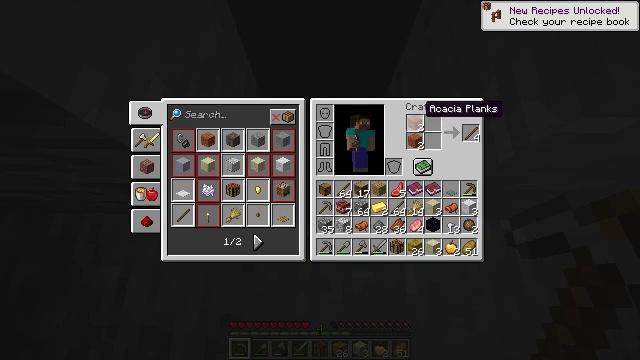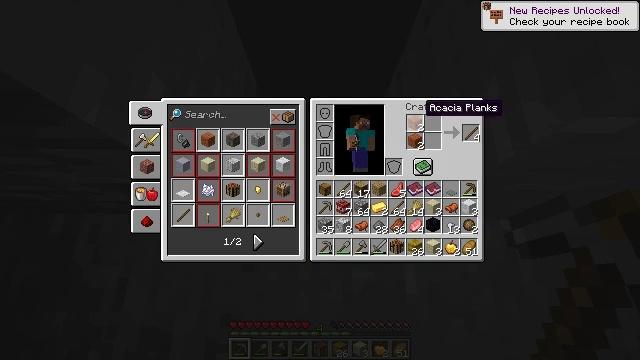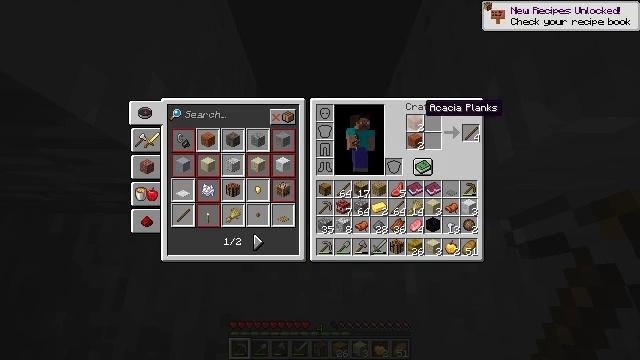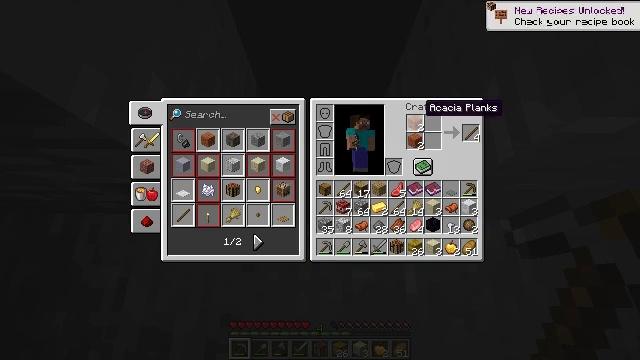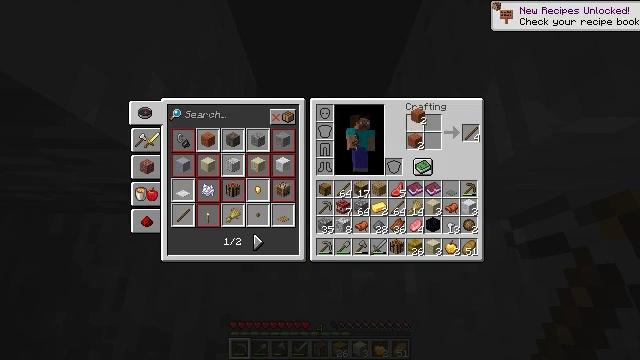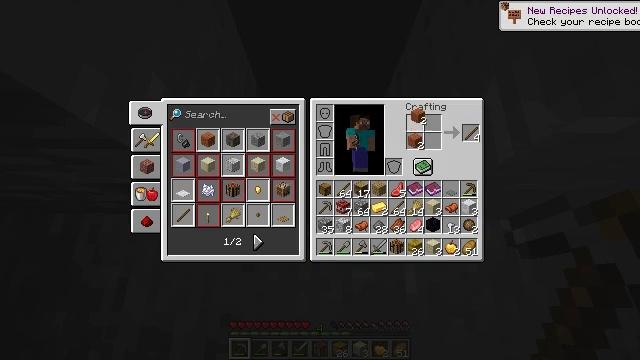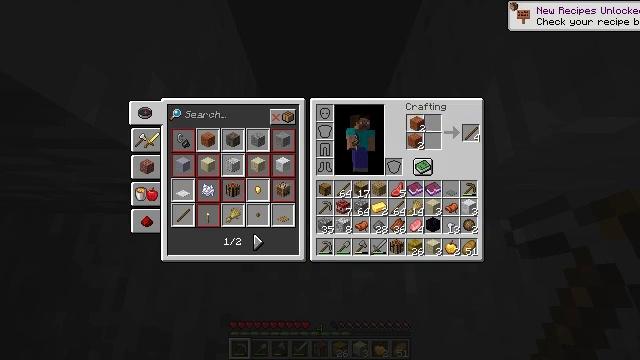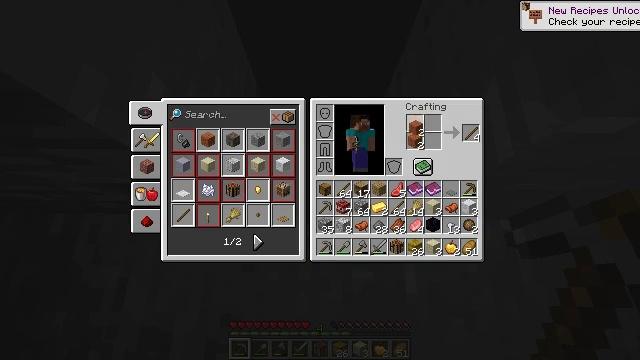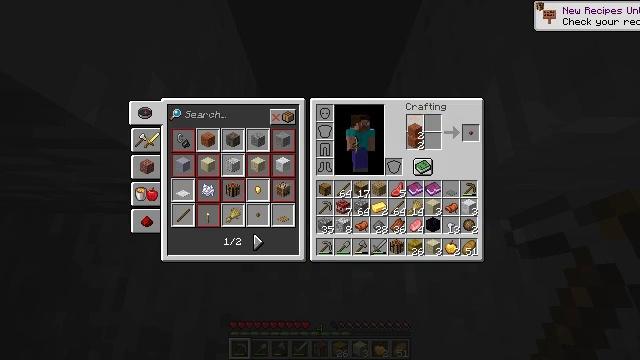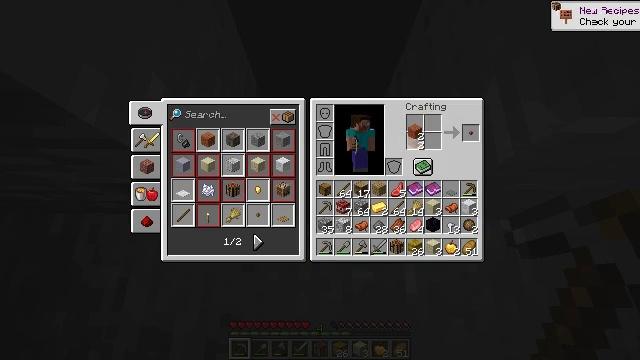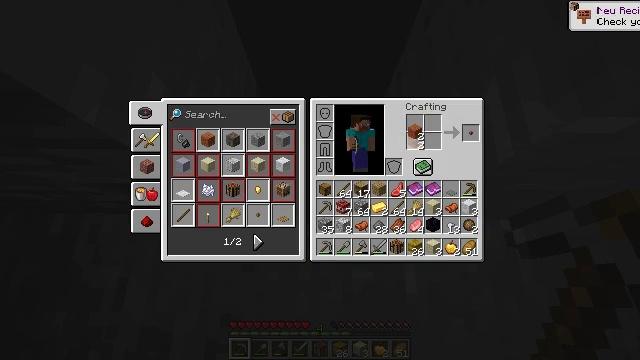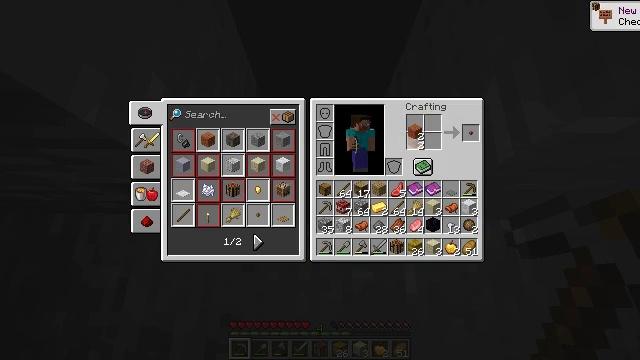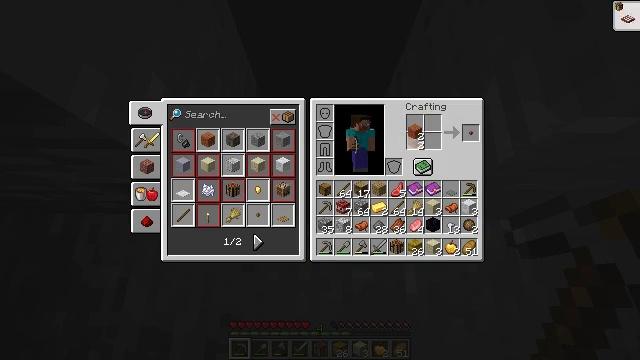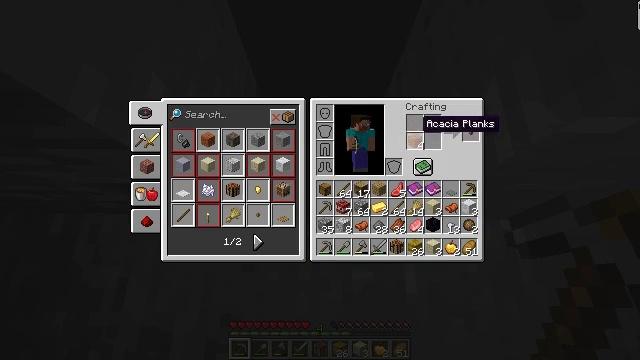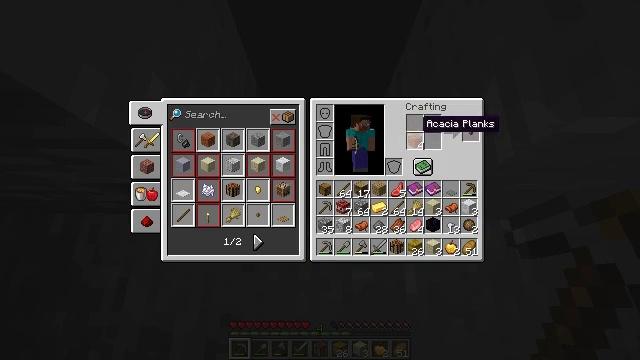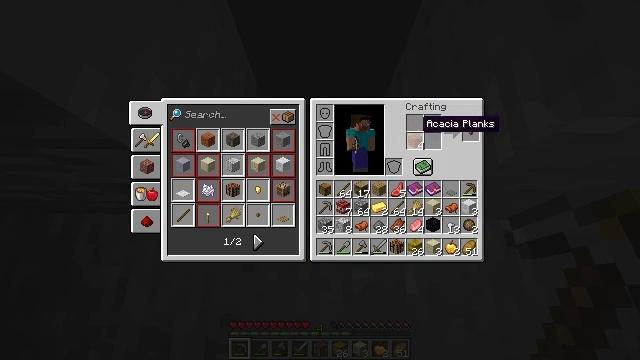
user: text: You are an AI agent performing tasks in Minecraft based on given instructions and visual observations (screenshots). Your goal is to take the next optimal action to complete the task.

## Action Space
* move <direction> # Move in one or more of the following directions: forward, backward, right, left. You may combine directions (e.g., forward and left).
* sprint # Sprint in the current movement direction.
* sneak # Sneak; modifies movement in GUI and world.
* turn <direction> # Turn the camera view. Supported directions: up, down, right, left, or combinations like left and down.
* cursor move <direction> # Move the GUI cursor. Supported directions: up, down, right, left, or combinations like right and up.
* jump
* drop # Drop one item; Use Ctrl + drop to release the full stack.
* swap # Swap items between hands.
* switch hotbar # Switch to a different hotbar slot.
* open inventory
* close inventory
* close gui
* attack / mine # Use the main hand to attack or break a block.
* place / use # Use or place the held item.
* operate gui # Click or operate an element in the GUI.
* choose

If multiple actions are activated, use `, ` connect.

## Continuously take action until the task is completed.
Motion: motion action
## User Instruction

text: Drop a stone pressure plate.
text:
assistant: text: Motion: no_op
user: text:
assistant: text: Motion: no_op
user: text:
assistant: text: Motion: no_op
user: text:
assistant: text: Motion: operate gui
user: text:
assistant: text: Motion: operate gui
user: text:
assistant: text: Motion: cursor move down
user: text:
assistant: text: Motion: no_op
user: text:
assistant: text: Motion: no_op
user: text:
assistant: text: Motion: operate gui
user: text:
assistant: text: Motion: operate gui
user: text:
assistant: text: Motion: operate gui
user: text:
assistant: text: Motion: operate gui
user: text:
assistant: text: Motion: no_op
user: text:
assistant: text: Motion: no_op
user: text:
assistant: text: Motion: no_op
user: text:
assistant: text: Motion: no_op
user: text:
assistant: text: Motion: cursor move down
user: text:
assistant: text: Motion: no_op
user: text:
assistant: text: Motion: no_op
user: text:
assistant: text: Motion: no_op
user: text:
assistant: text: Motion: no_op
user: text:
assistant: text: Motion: no_op
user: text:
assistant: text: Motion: cursor move right and down
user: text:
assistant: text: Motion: cursor move down
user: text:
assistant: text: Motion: cursor move down
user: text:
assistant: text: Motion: no_op
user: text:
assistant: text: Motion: no_op
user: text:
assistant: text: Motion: no_op
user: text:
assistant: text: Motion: no_op
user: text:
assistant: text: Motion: no_op